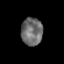
Tissue: prostate
Cell type: T cells
Senescence score: 0.3609
Nuclear area (px): 586
Mean DAPI intensity: 108.311